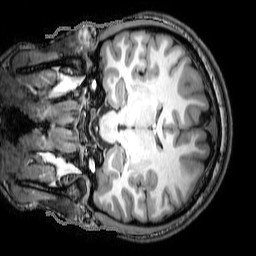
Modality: T1w
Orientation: sagittal
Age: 20
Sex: male
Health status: ill
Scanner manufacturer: philips
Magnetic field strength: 3 T
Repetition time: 8.241 s
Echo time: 3.782 s